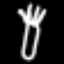
Label: fork